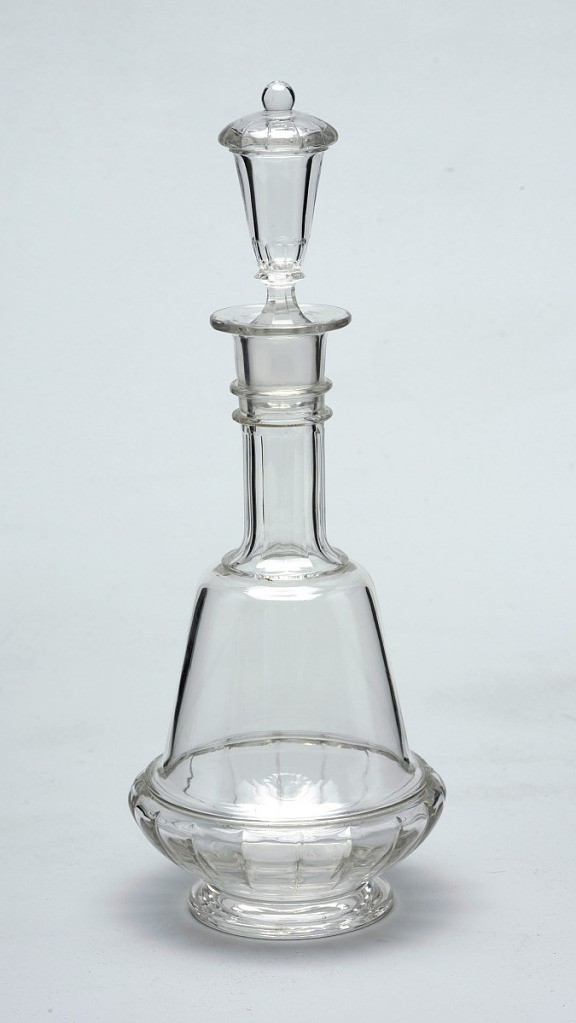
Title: No. 176
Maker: Ludwig Lobmeyr, Austrian, 1829 - 1917
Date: ca. 1880
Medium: Mouth-blown crystal, hand-cut and polished
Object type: Wine decanter with stopper
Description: Mouth-blown crystal decanter with stopper, hand-cut and polished.